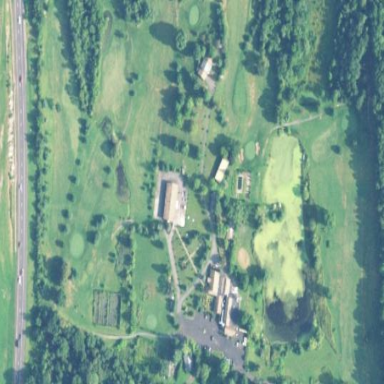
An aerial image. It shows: Golf course surrounded by greenery.